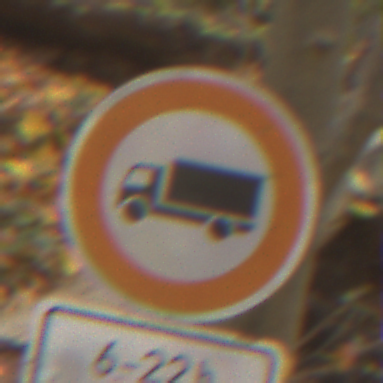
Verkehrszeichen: VerbotFuerKraftfahrzeugeUeberDreiKommaFuenfTonnen
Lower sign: ZeitangabenMitBeschraenkungAufWochentage4
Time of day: MorningAfternoon
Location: Outdoor (Nature)
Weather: Overcast
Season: Autumn
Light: Natural